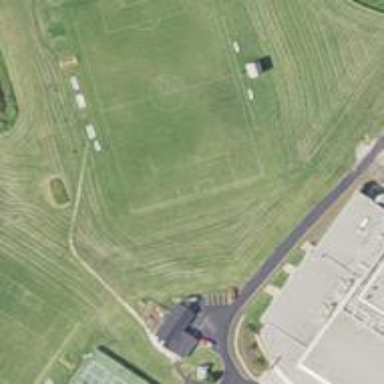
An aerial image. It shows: Soccer pitch for outdoor sports and leisure activities.